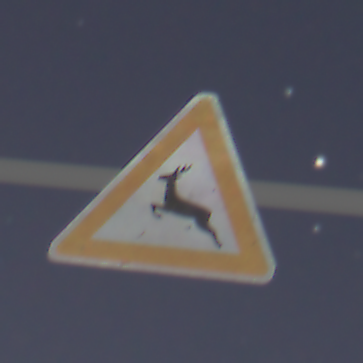
Verkehrszeichen: WildwechselRechts
Umgebung: Outdoor, Nature
Tageszeit: Night
Wetter: Clear
Licht: Natural
Jahreszeit: NotSpecified
Kontrast: HighContrast